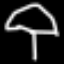
Label: mushroom